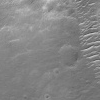
Atmospheric dust classification: not_dusty